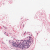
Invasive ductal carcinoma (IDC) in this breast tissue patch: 0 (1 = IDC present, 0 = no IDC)